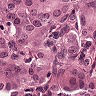
Metastatic tissue present: yes